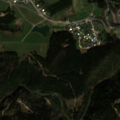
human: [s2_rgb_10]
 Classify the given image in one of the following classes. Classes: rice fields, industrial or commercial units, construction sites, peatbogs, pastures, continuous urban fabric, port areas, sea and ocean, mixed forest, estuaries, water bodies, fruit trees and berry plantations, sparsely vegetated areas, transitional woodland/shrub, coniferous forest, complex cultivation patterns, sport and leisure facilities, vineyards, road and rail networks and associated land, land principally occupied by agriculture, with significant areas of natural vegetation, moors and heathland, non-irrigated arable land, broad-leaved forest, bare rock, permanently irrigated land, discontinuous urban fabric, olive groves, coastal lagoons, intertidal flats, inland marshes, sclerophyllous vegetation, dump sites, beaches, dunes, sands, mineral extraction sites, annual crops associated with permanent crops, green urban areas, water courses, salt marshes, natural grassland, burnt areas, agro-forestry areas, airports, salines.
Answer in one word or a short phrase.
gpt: discontinuous urban fabric, pastures, coniferous forest